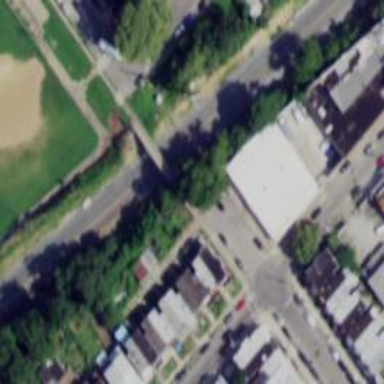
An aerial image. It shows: Alley classified as service road.